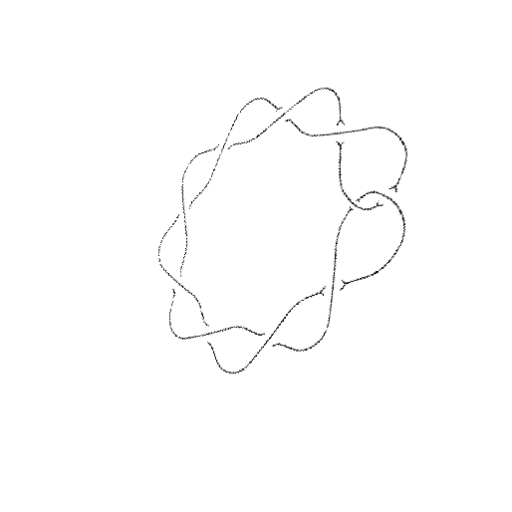
Crossing number: 10